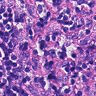
Metastatic tissue present: no